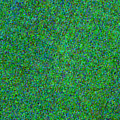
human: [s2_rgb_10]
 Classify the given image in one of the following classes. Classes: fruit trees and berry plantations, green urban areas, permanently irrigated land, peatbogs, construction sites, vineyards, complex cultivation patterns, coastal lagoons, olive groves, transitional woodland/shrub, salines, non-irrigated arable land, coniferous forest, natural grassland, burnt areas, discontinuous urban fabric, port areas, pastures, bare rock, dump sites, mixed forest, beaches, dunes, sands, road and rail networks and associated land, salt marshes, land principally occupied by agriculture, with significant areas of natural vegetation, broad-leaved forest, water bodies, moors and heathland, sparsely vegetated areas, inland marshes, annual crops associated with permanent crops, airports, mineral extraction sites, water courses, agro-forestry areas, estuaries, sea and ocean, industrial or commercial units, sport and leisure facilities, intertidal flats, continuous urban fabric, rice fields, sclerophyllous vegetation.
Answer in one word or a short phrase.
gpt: sea and ocean